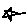
Label: star